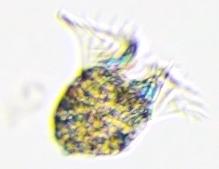
Label: Zooplankton